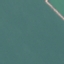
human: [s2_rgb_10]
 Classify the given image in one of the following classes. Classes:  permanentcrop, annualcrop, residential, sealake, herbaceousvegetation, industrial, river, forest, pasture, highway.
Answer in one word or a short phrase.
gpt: SeaLake